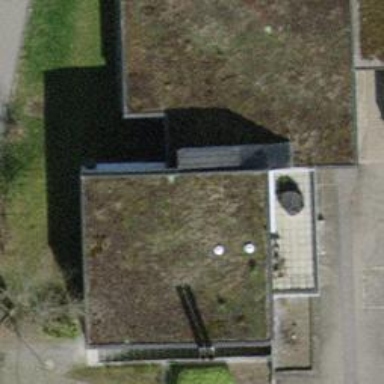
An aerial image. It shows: School building.